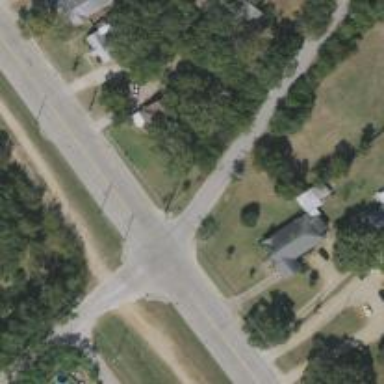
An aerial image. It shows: Road with stop sign.